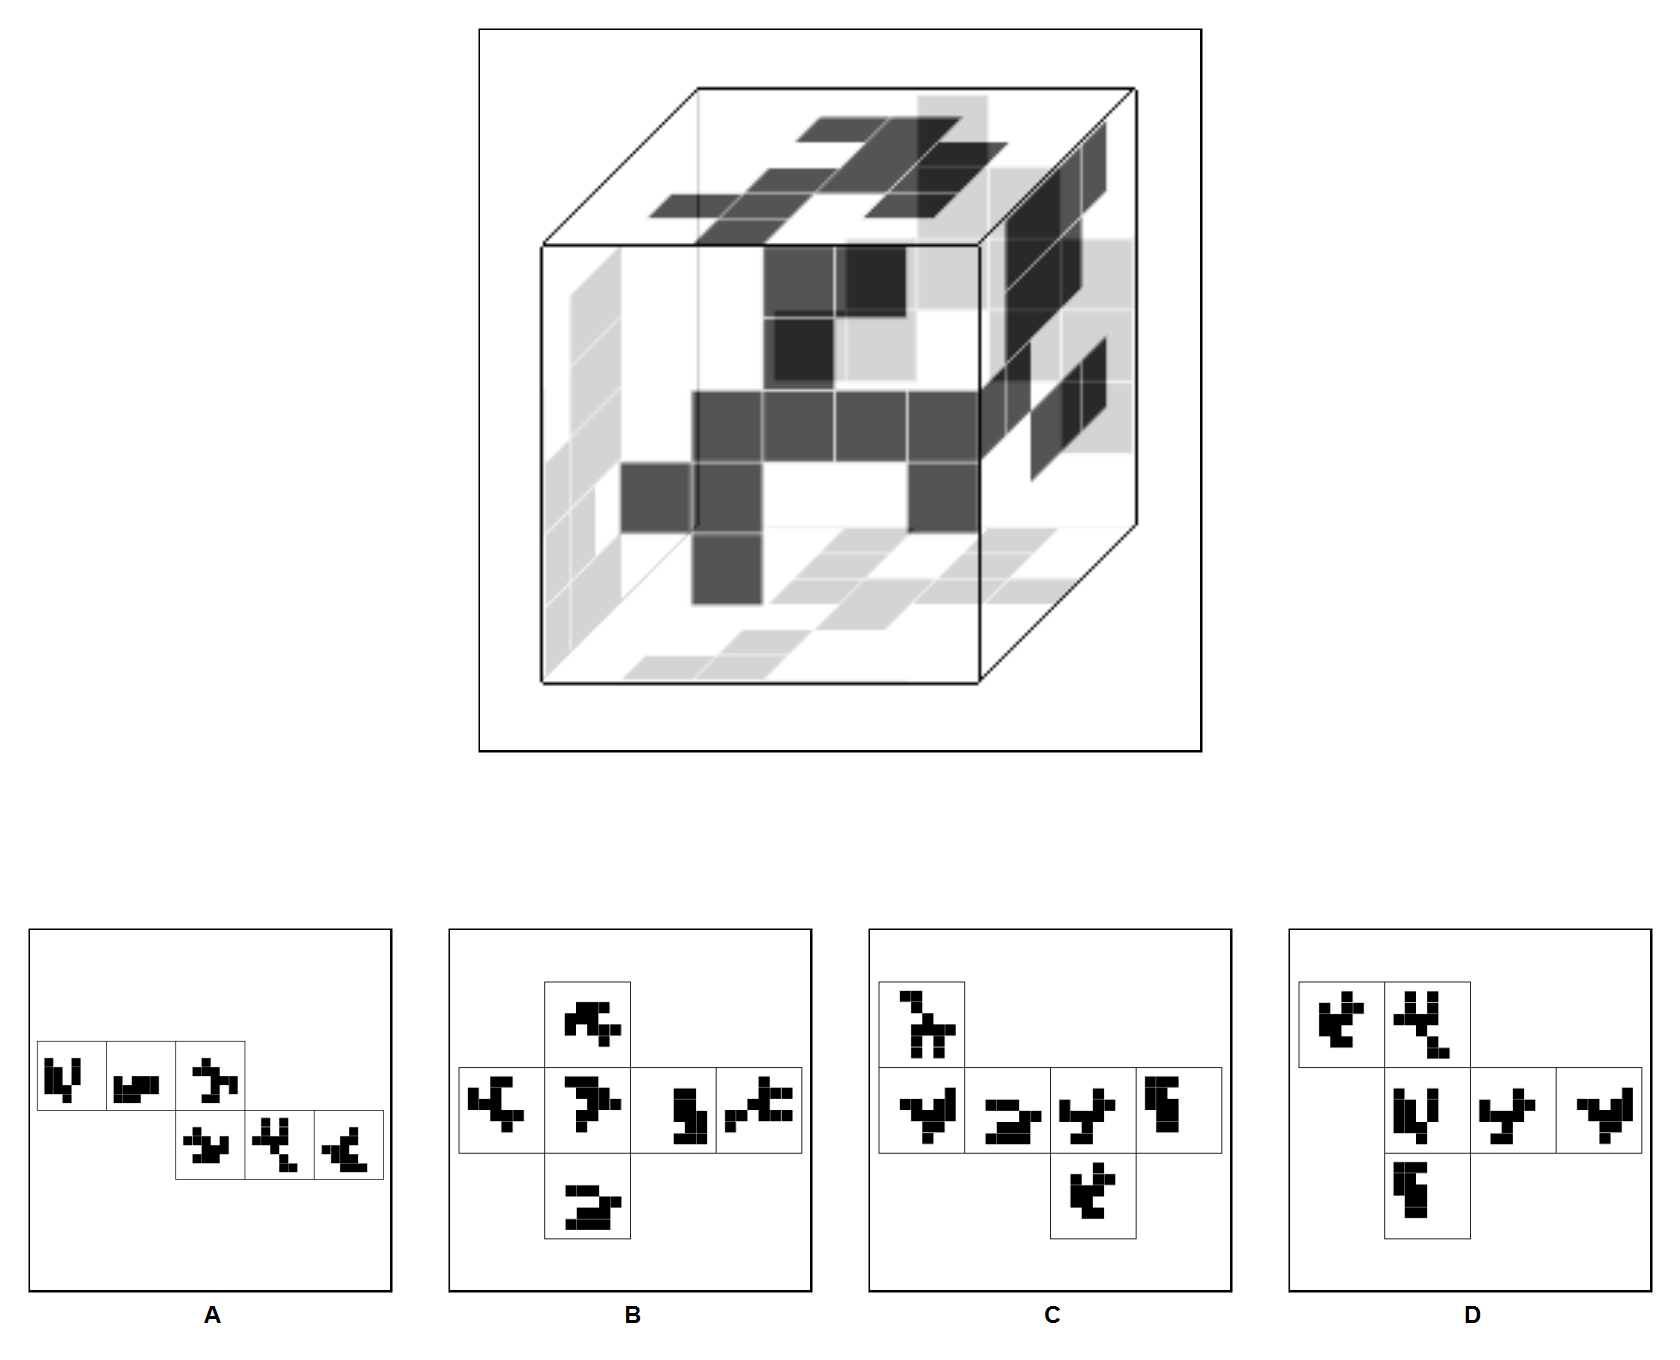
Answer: C